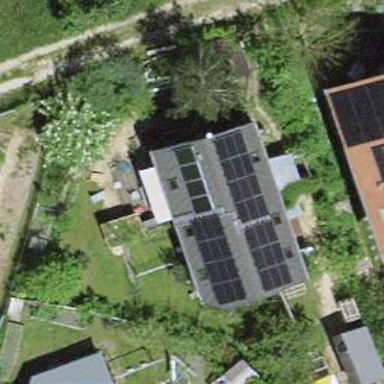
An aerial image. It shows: Solar power generator utilizing photovoltaic technology with solar photovoltaic panels.